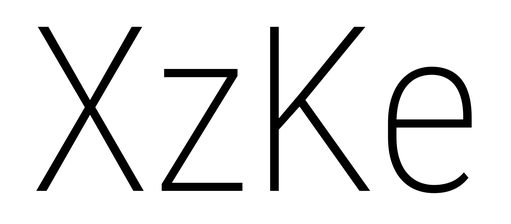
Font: Roboto_Condensed_ExtraLight